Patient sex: M
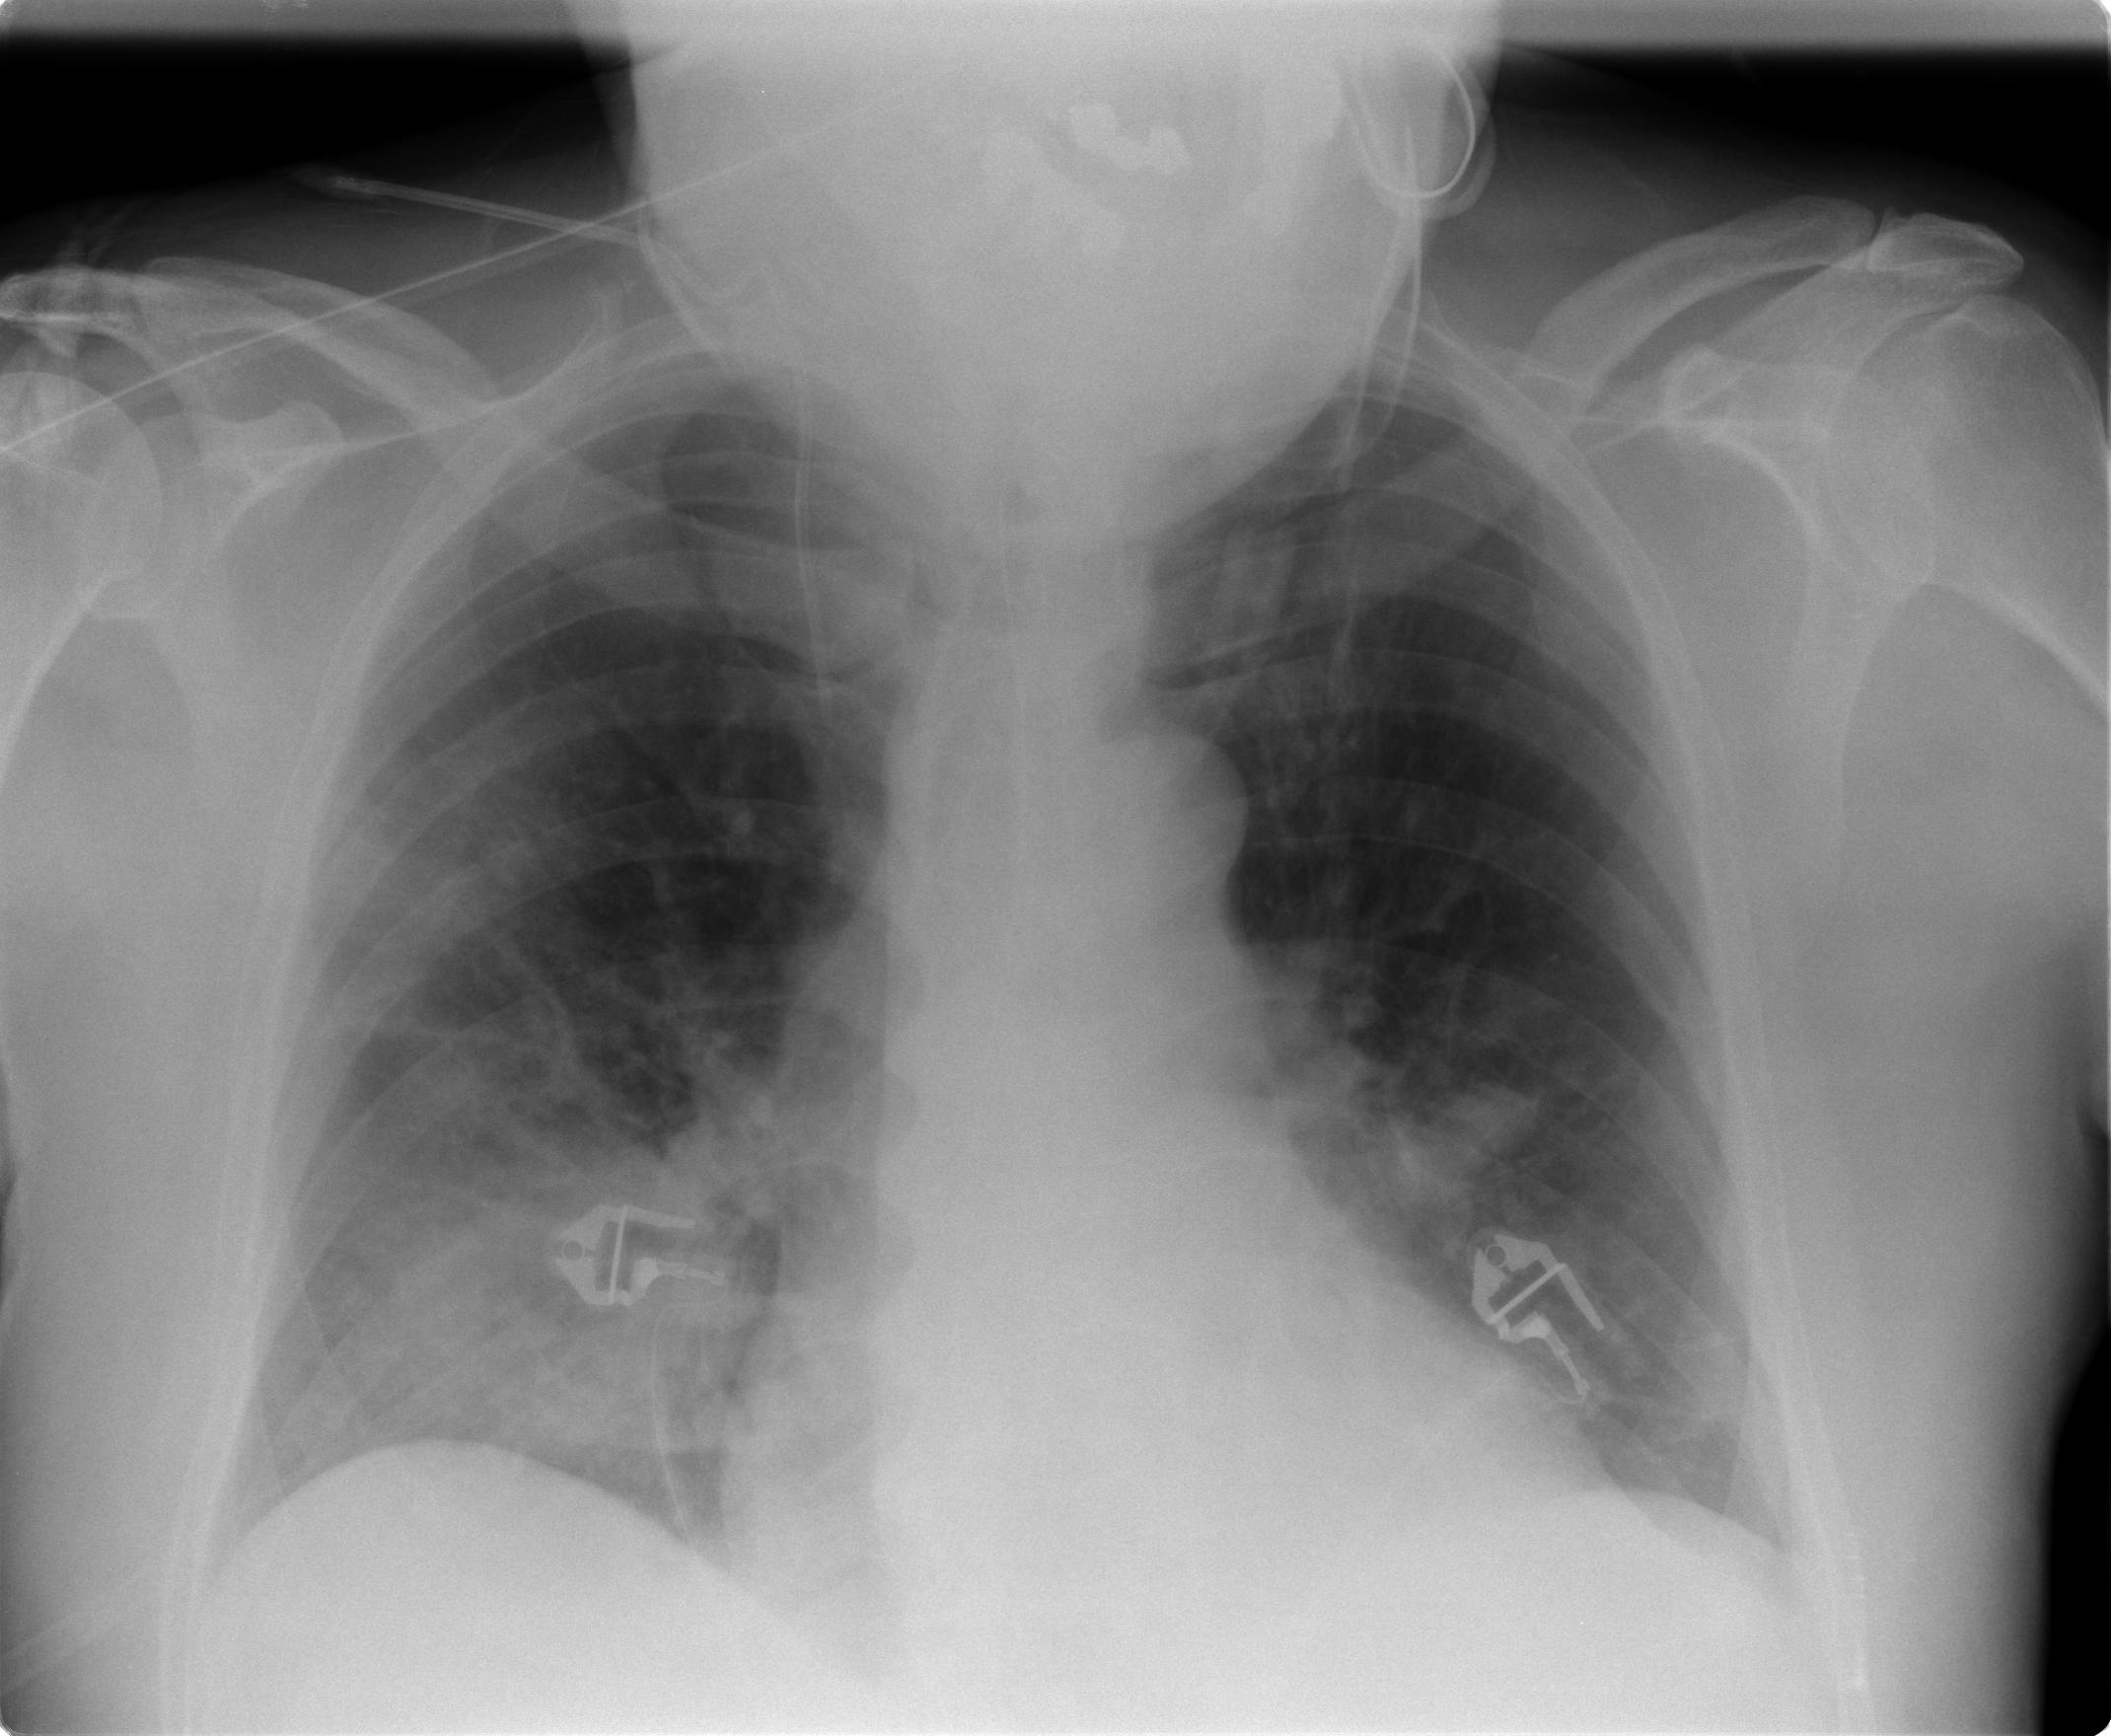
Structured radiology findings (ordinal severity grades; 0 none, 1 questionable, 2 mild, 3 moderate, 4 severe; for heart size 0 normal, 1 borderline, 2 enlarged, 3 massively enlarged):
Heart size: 2
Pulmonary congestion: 2
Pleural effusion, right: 1
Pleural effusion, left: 2
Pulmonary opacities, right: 2
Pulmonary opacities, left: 2
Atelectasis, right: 2
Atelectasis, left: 2